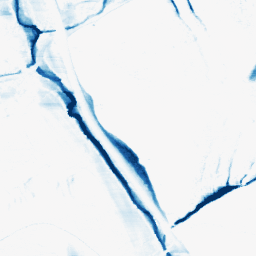
Category: morphological
Decomposition family: morphological_ellipse
Decomposition parameters: operation: closing
width: 5
height: 30
Upsampling method: quintic
Upsampling parameters: scale: 4
Upsampling scale: 4